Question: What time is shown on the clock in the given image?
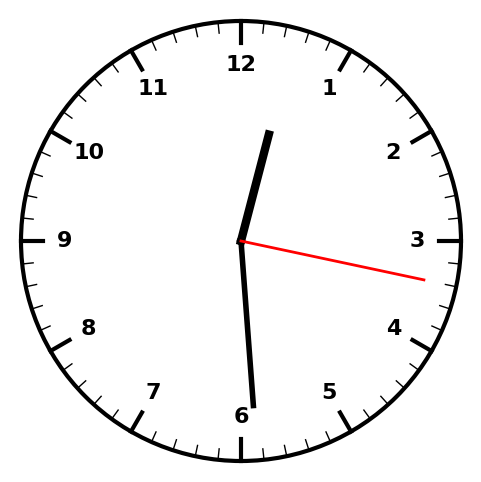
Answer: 12:29:17